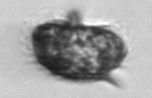
Label: Amylax